Interaction volume radius: 5 \u00c5
Interaction volume height: 30 \u00c5
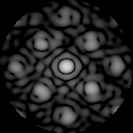
Disorder parameter: 0.3722